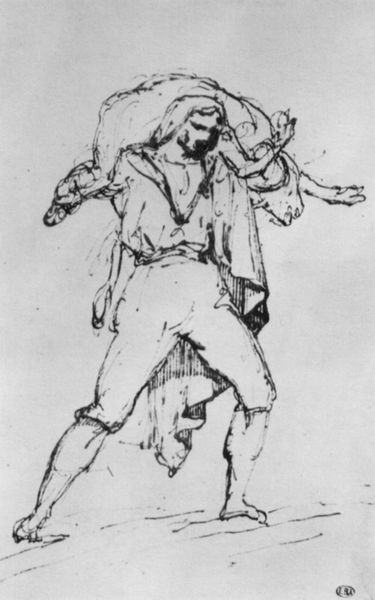
Titel: Römischer Fleischer, der ein Kalb auf den Schultern trägt
Künstler: Théodore Géricault
Standort: Paris
Institution: École Normale Supérieure des Beaux-Arts
Schlagwörter: feder, kopf, körper, mann, schatten, umhang, weiß, wolf, ausschnitt, bewegung, brust, kreide, licht, männer, rücken, schwarz, skizze, zeichnung, gürtel, hund, tier, tuch, bart, hemd, hose, jung, band, bärtig, falten, mensch, tod, tot, tragen, bild, herr, niederlande, porträt, signatur, vieh, boden, figur, haare, mantel, personen, person, prtrait, schulter, schultern, beine, hufe, bein, füße, papier, italien, studie, hosen, last, schwer, grafik, graphik, rind, linien, weis, figuren, wild, kraft, muskeln, faltenwurf, kontrapost, bauer, umriss, barfuss, tusche, nahrung, corinth, fleischer, lamm, lovis, metzger, offen, schaf, schlachter, schwein, antike, fuss, motiv, kohle, jugend, schwarzweiss, initialen, monogramm, schraffur, radierung, karrikatur, raub, bleistift, stempel, schritt, entwurf, jagd, kohlezeichnung, stift, schema, ganzfigur, diagonal, jüngling, hirsch, jäger, reh, christus, lastenträger, stark, schreiten, schreitend, kniebundhose, opfer, siegel, bock, ochse, stier, hammel, hirte, kräftig, träger, ziege, gericault, christentum, kalb, klaue, federzeichnung, kamel, kniehose, tragend, statur, widder, offenes hemd, bundhose, bewegungslinien, erlegen, schrittstellung, geschultert, trägt, unbunt, aufwärts, ringer, redierung, arbweit, bauernkleidung, guter hirte, 1700, entwufr, korint, schwatzweiß